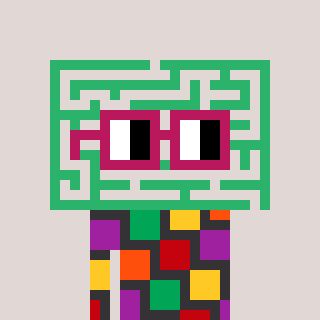
a pixel art character with square dark red glasses, a maze-shaped head and a grayscale-colored body on a warm background